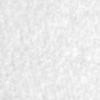
Label: no_change